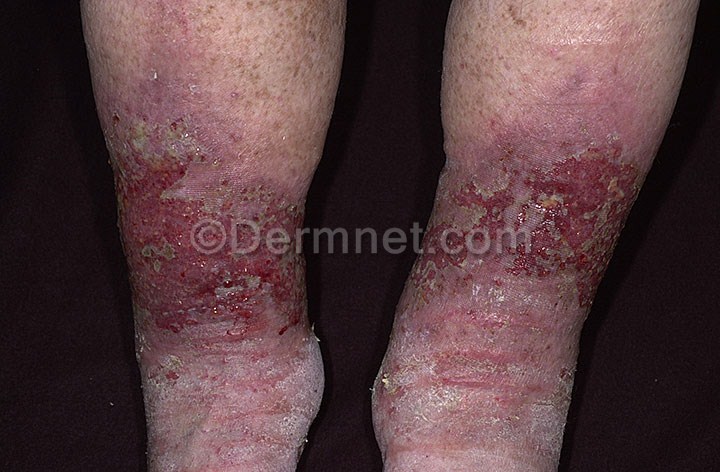
Disease: Eczema Photos